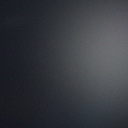
Screen state: off